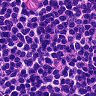
Metastatic tissue present: no